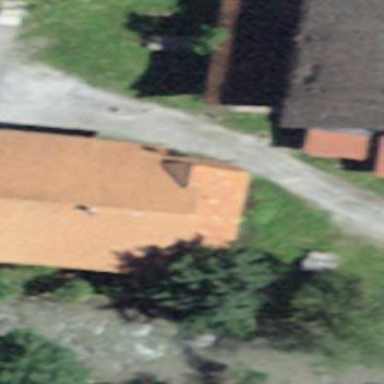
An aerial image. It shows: Detached building.